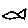
Label: fish